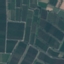
Land use / land cover: PermanentCrop